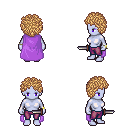
a pixel art fantasy rpg character, female body template, dark elf, purple skin, lavender cape, magenta pants, light blonde curly afro hairstyle, bracelets, dagger, four views (front, back, left, right), 2x2 character sprite sheet, small pixel art, hard edges, no anti-aliasing